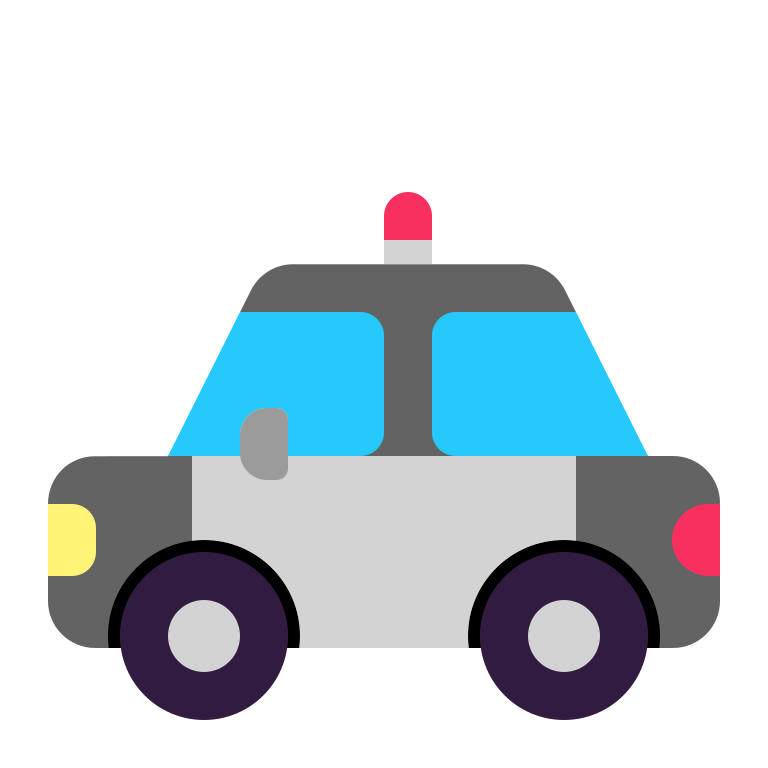
police car flat